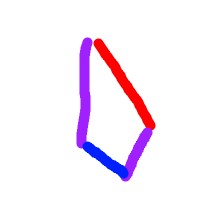
Shape: kite